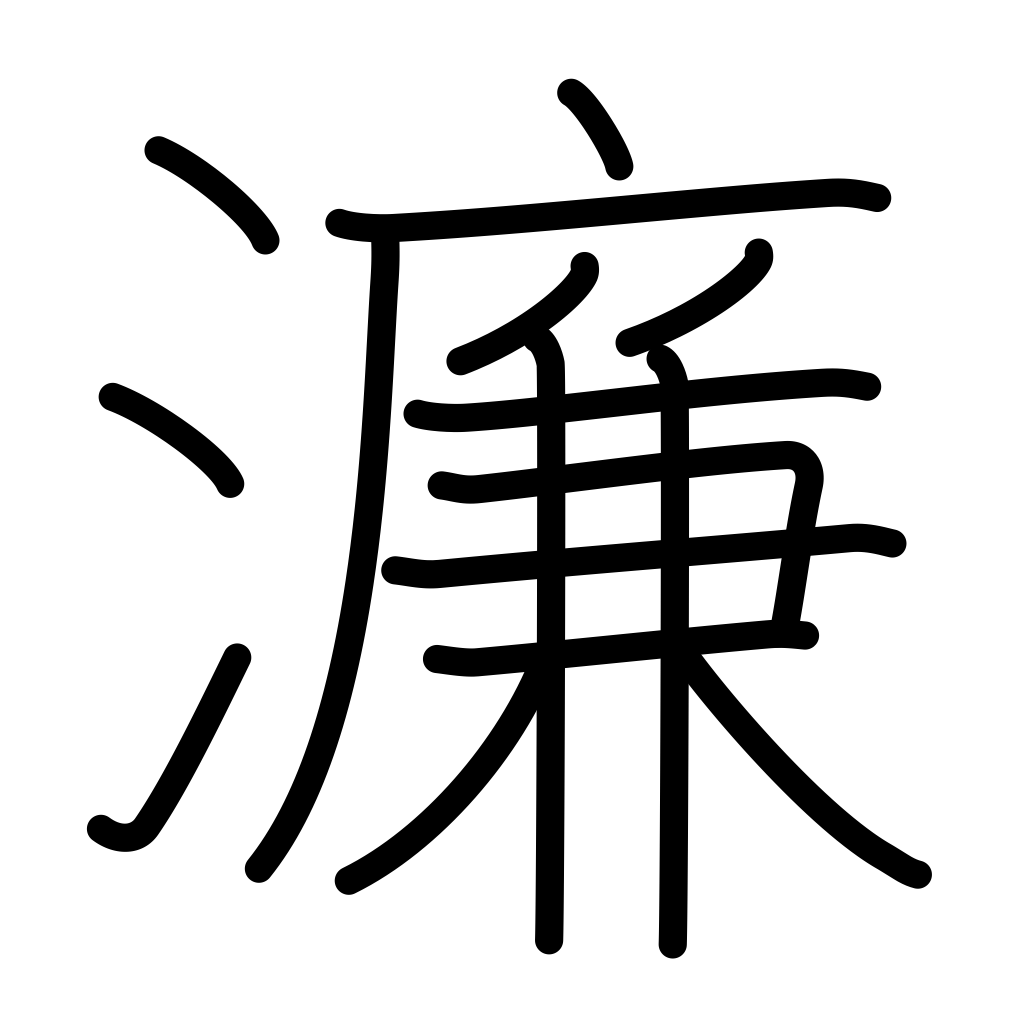
Meaning: name of Chinese river